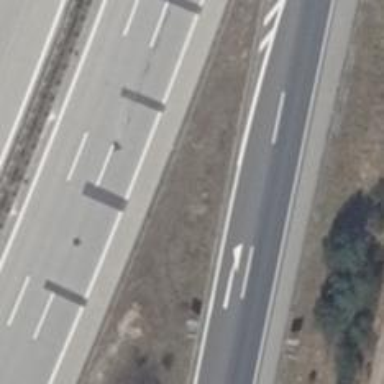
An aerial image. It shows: Motorway link.